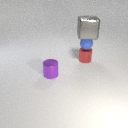
small red metal cylinder below large gray metal cube